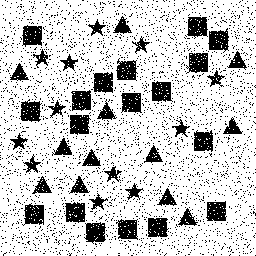
Squares: 18
Triangles: 12
Stars: 12
Total shapes: 42